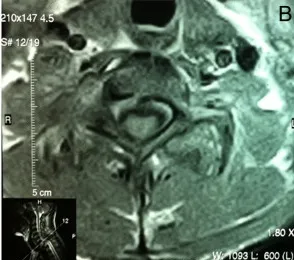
Computed tomography cervical spine axial images. Without. Contrast reveal subluxation of C7 and a major compression of the spinal cord.
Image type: radiology (mri)